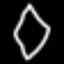
Label: diamond